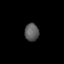
Tissue: lung
Cell type: Endothelial cells
Senescence score: 0.1333
Nuclear area (px): 245
Mean DAPI intensity: 91.412